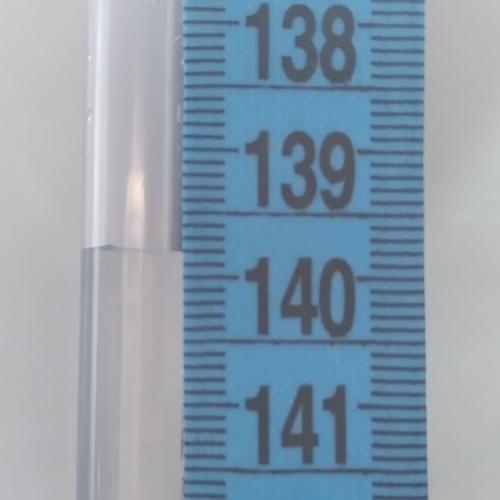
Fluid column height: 139.8 cm